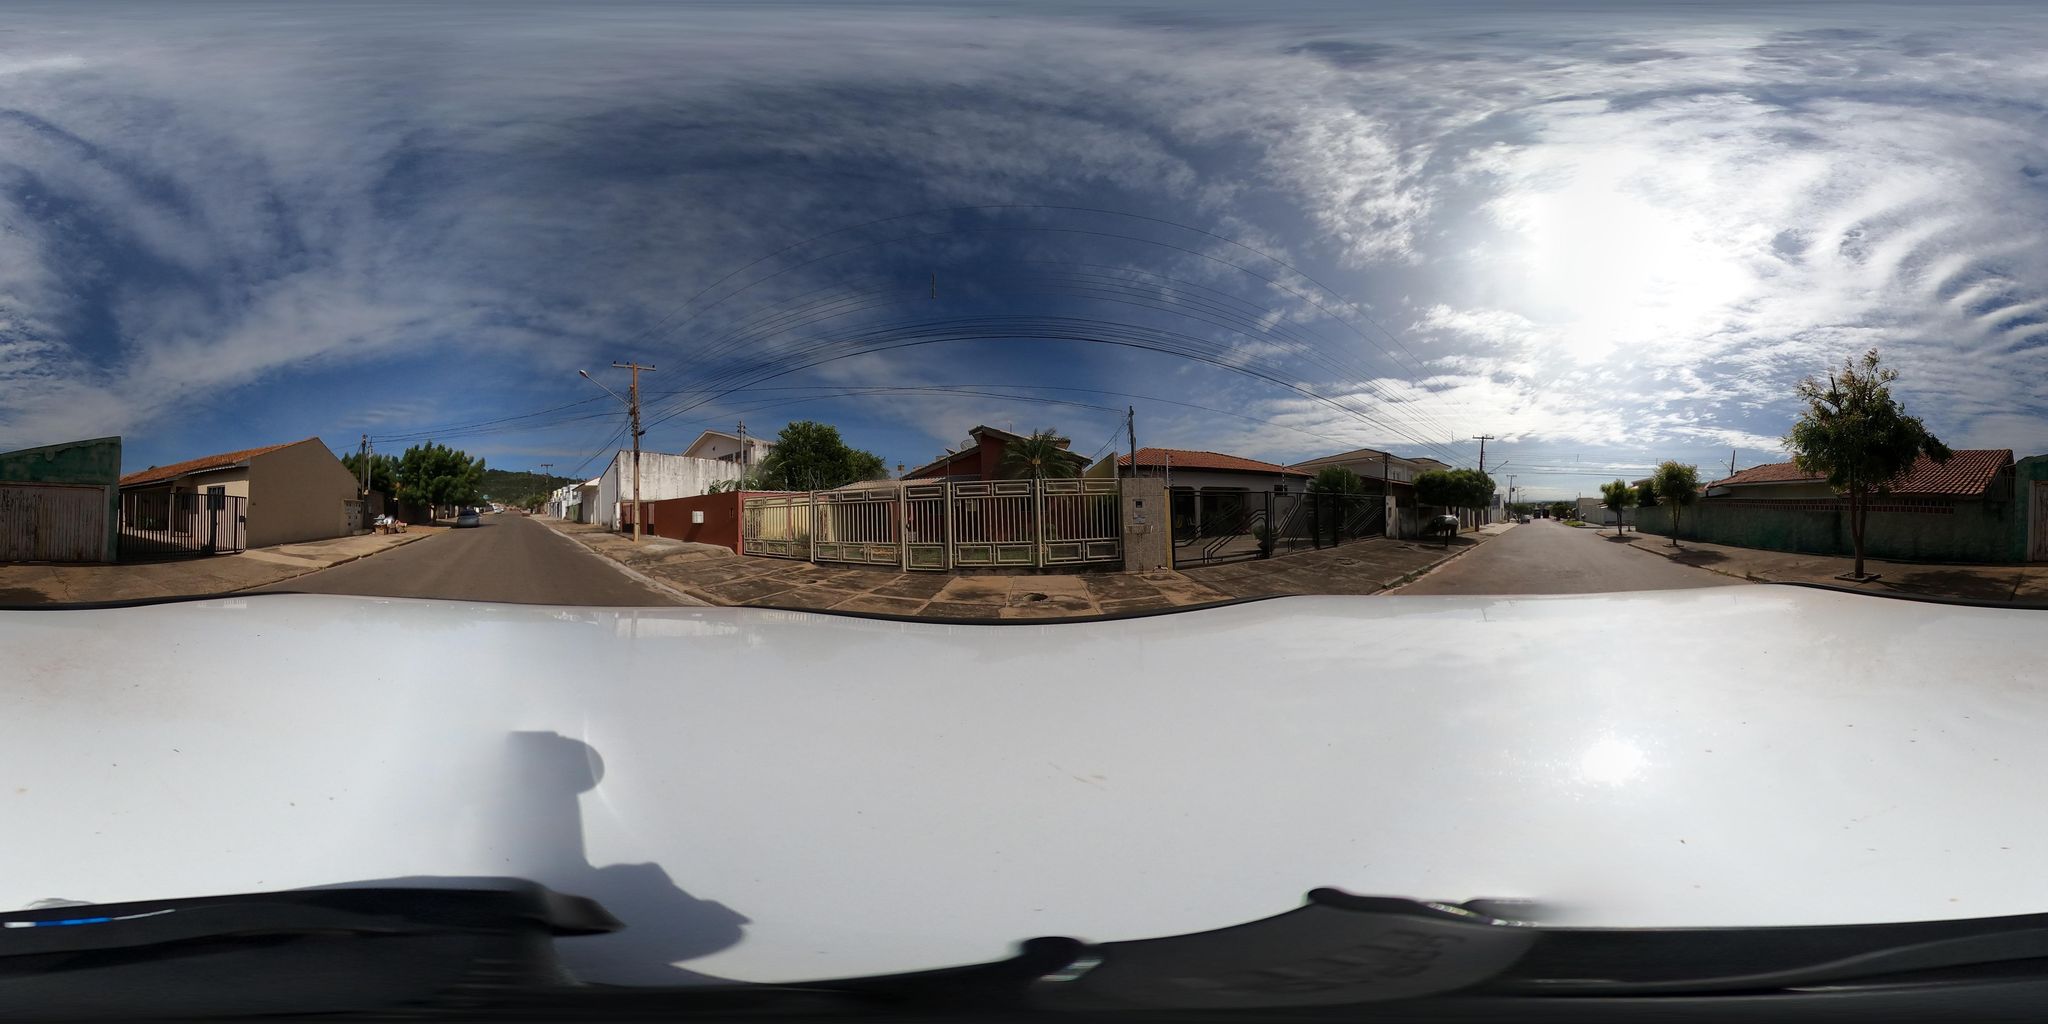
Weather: cloudy
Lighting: day
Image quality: slightly poor
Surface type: driving surface
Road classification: residential
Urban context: dense urban cluster
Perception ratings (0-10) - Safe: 1.01, Lively: 3.48, Beautiful: 3.28, Boring: 5.43, Depressing: 4.97, Wealthy: 1.65